Question: I have a method in like this:
'''
/// <summary>
/// Create File
/// </summary>
/// <param name="f">Files object</param>
/// <returns>True if success, else return false</returns>
bool Create(Entities.Files f);
'''
The problem when I call this method, visual studio just hint the String "Create File". I don't know why it does not show the String in param and return

Also I try to put this comment into class that implements interface, it does not work too
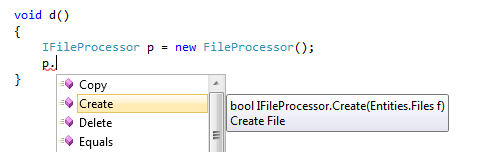
Answer: IntelliSense does not show the contents of the '<returns>' section, and it only shows the contents of a '<param>' section after you have "reached" the position of that parameter in your expression, e.g. you need to first type 'p.Create(' to see it. That's just how it works.